Field crop: maize
Growth stage: 1
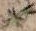
Species: atriplex